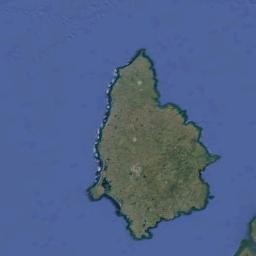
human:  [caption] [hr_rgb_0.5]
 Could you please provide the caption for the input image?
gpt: The island is surrounded by light blue waters .

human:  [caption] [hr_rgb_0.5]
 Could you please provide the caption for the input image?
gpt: The island is very empty .

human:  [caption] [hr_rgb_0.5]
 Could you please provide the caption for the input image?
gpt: The land on the island is rough .

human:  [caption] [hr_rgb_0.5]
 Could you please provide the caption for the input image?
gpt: Irregularly shaped yellow-brown and green intersecting islands surrounded by blue sea water .

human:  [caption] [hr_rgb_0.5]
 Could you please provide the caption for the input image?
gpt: The green islands is on a blue sea .